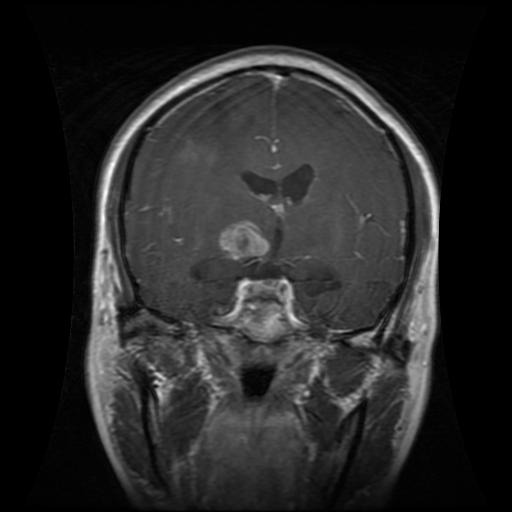
Label: glioma